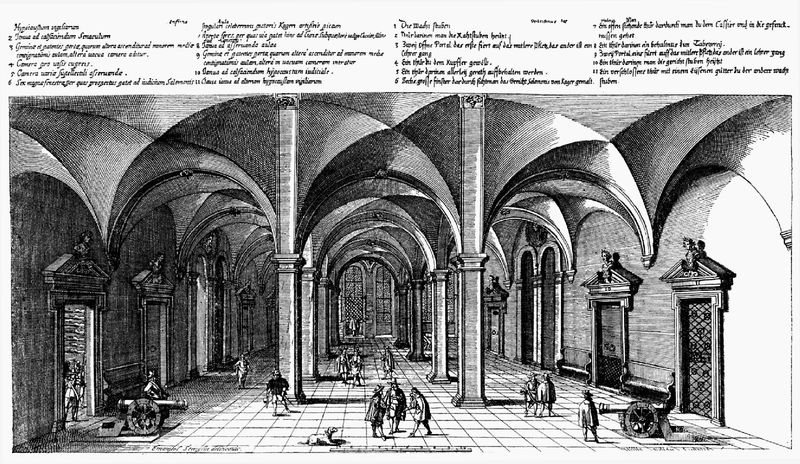
Titel: Rathaus in Augsburg
Künstler: Elias Holl
Standort: Augsburg, Maximilianstraße (EU - D - B)
Schlagwörter: gruppe, schatten, menschen, fenster, frankreich, hüte, licht, männer, säule, säulen, tür, zeichnung, gebäude, hund, schloss, architektur, innenraum, decke, schrift, bogen, perspektive, türen, giebel, saal, soldaten, halle, bögen, gang, kanone, gewölbe, buch, burg, druck, radierung, stich, fliesen, text, beschriftung, degen, rundbögen, kanonen, beschreibung, legende, giebe, menschen kanone, innenhalle